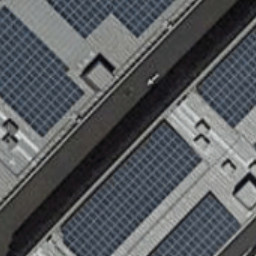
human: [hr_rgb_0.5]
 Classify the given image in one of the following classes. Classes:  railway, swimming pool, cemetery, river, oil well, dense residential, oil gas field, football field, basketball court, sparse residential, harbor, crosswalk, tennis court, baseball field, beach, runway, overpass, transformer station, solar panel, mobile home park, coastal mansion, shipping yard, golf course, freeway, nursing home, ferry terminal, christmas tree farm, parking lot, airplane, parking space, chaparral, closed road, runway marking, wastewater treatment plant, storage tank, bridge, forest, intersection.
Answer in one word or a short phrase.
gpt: solar panel